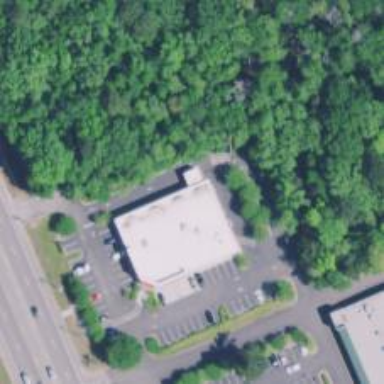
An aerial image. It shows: Pharmacy providing healthcare services.